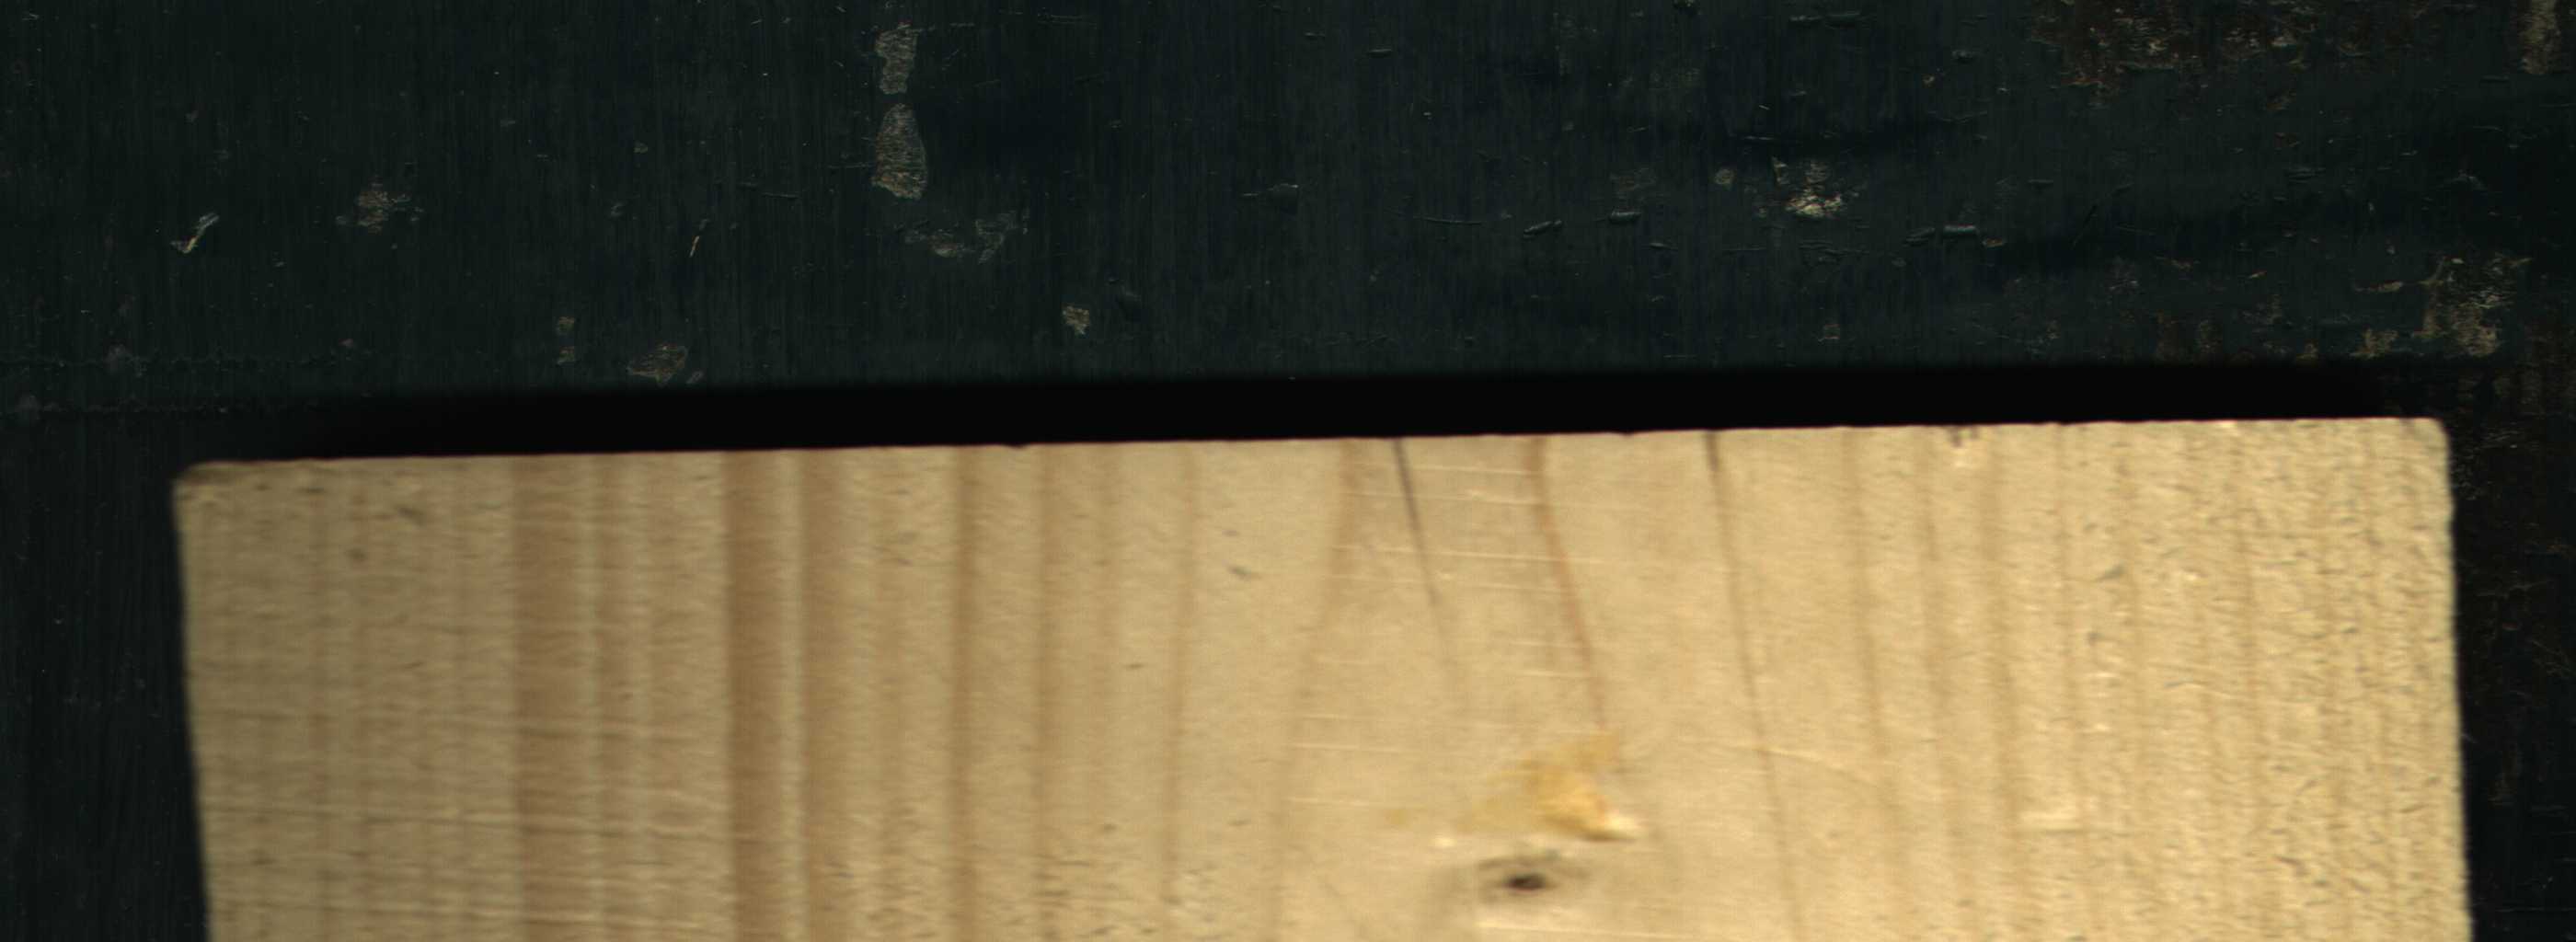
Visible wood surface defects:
resin
Live_Knot